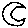
Label: moon